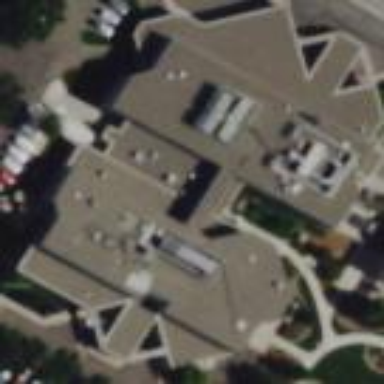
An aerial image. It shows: Hospital building.